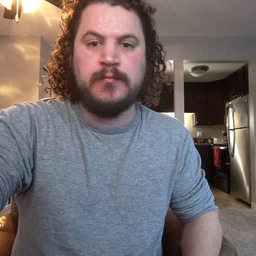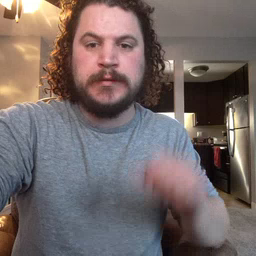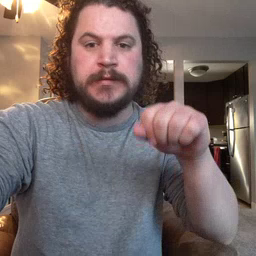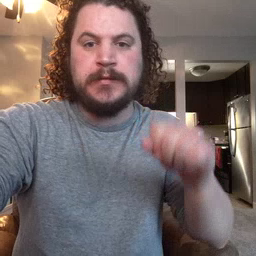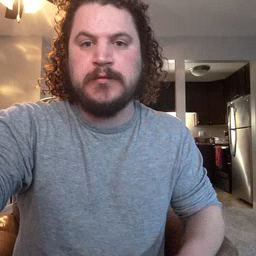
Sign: yes